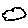
Label: cloud